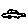
Label: car